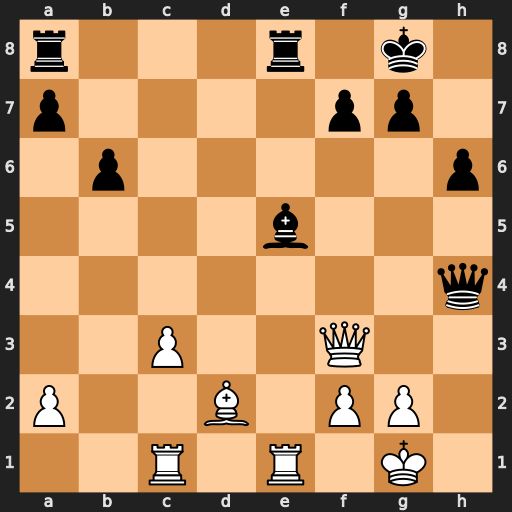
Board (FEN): r3r1k1/p4pp1/1p5p/4b3/7q/2P2Q2/P2B1PP1/2R1R1K1
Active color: w
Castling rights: -
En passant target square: -
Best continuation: Rxe5 Rxe5 Qxa8+